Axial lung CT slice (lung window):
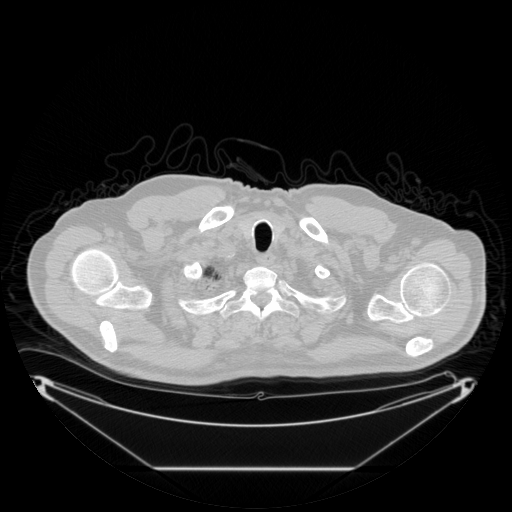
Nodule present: no